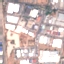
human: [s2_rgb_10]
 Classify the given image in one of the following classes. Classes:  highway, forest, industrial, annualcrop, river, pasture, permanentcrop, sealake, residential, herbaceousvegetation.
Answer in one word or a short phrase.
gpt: Industrial